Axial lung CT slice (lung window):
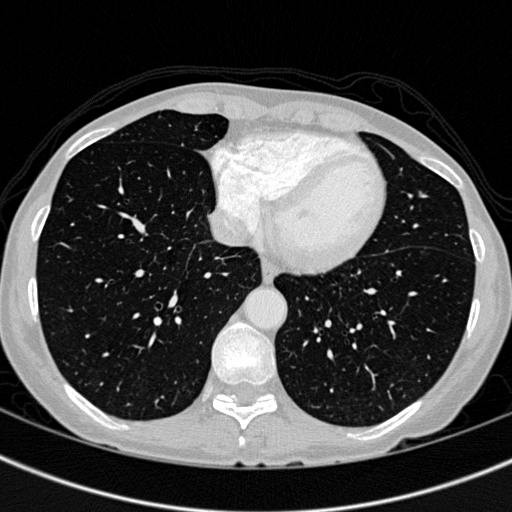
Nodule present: no